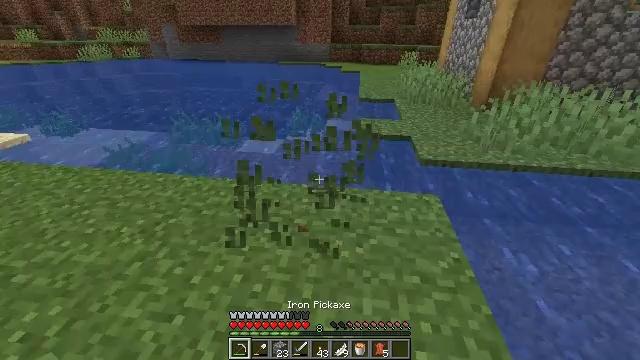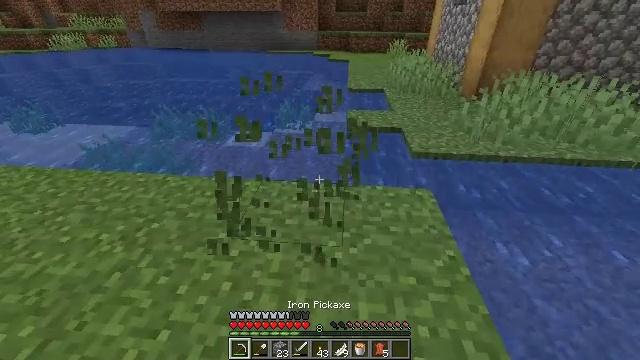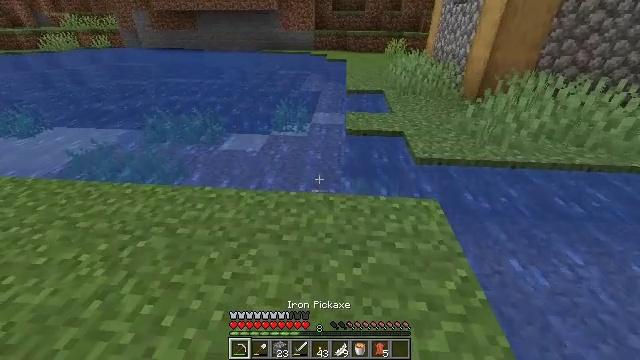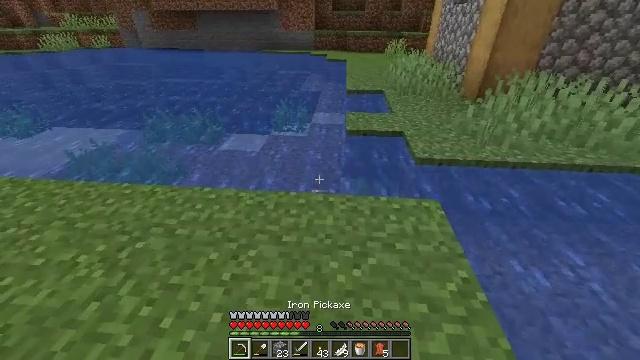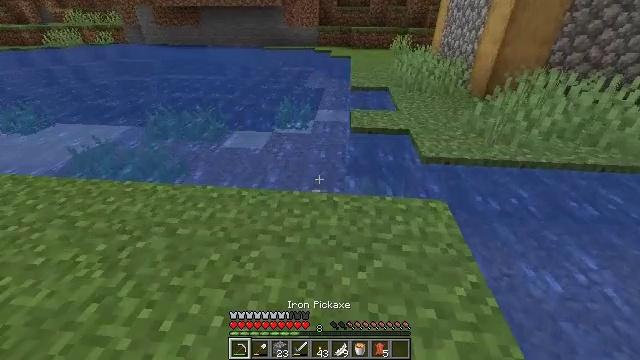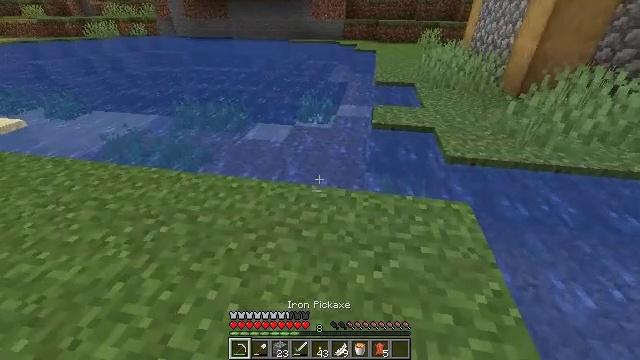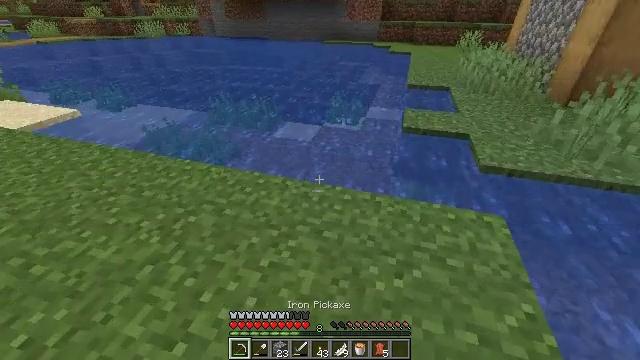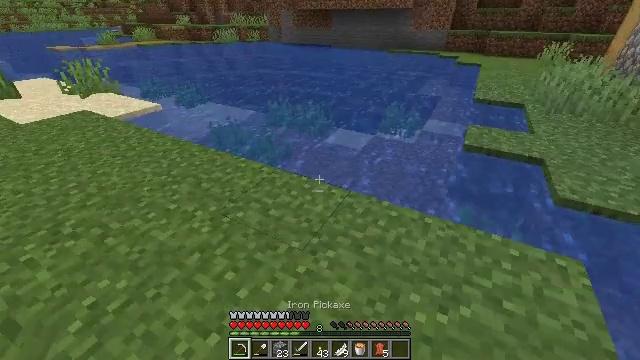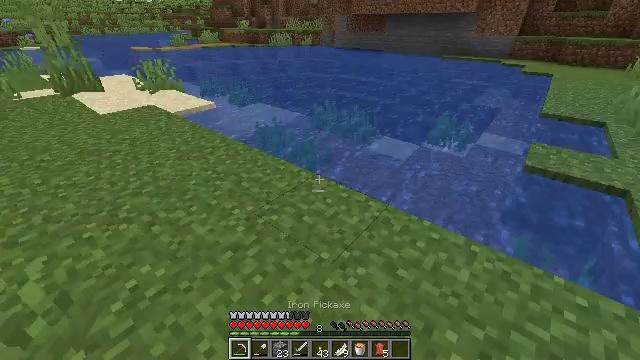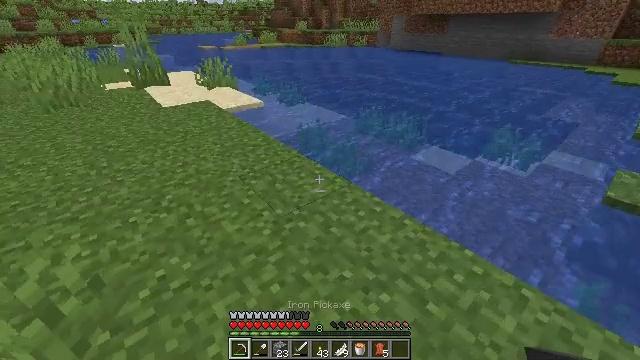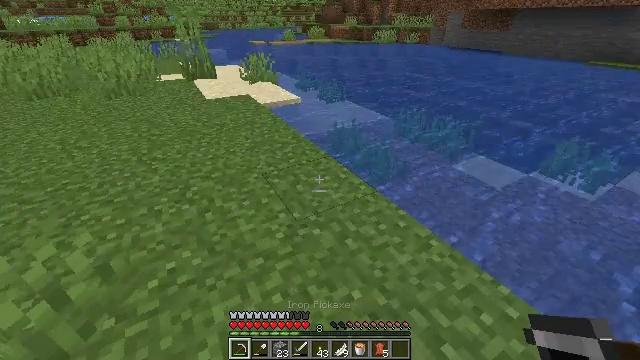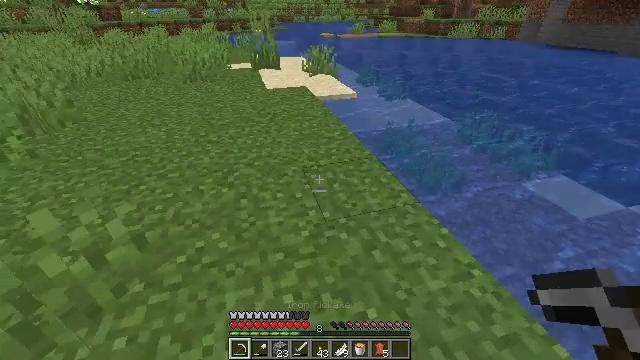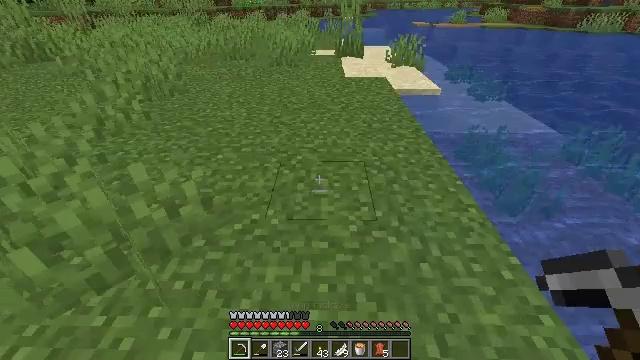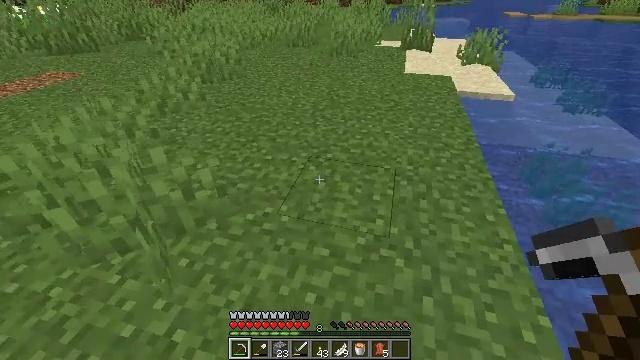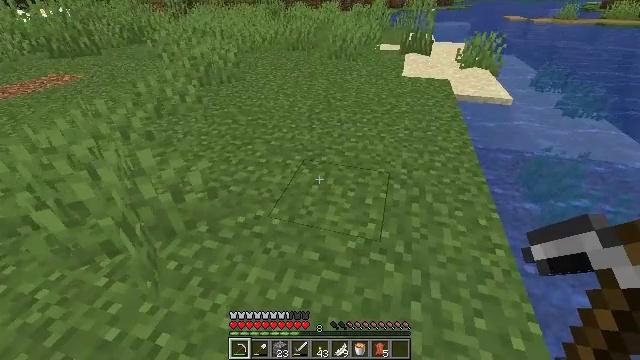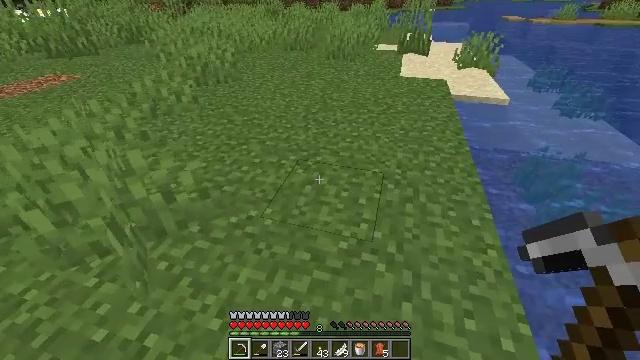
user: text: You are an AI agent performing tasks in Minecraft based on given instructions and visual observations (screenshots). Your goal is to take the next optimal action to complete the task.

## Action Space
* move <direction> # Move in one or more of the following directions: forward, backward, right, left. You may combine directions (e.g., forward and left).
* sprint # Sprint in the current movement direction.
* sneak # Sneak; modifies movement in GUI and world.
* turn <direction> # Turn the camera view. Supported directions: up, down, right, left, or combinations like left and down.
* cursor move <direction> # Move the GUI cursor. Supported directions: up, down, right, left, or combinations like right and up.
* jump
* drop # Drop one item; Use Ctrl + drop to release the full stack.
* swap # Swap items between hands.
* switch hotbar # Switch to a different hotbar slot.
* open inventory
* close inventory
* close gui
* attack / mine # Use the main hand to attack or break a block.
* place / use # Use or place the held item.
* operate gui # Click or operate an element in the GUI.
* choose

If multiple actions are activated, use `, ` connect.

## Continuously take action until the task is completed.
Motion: motion action
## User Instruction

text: Gather tall grass by hitting it.
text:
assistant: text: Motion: move forward, turn right and down
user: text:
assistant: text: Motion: no_op
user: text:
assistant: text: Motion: no_op
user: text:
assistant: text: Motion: no_op
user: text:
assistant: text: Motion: turn left and down
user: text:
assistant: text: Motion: turn left
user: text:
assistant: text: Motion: move forward, turn left and up
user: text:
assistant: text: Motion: move forward and move right, turn left
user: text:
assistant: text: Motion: move forward and move right, turn left
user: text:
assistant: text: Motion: move forward and move right, turn left
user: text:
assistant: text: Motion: move forward and move right, turn left and down
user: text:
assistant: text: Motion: move forward and move right, turn left and down
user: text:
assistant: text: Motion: move right, turn left and down
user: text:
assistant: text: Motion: no_op
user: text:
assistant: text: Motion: no_op
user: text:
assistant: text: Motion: no_op
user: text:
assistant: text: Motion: no_op
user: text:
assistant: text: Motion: no_op
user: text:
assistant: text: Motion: turn left
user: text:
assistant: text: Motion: no_op
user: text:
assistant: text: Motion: move back
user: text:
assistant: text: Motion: move back, turn right and up
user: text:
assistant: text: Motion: move back
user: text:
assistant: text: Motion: move back
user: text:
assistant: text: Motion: no_op
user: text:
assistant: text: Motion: turn right
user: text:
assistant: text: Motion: turn right and up
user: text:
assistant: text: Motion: turn right and up
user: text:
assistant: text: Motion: move forward, turn right and up
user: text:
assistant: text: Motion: move forward, turn up